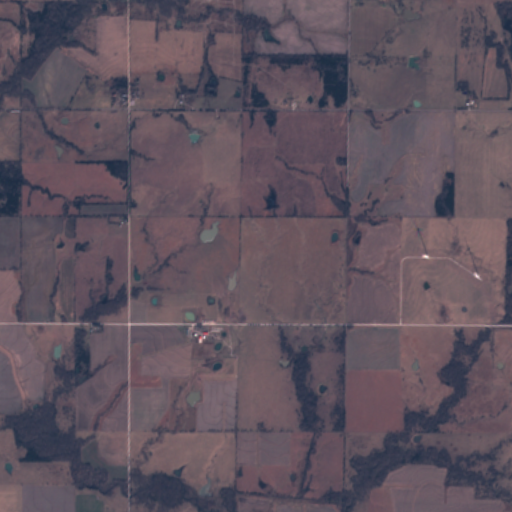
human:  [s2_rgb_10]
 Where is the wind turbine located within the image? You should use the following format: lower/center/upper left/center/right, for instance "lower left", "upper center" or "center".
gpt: The wind turbine is located in the center right of the image.
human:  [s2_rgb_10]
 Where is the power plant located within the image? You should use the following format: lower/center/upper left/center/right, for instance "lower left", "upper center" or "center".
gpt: There is no power plant in the image.